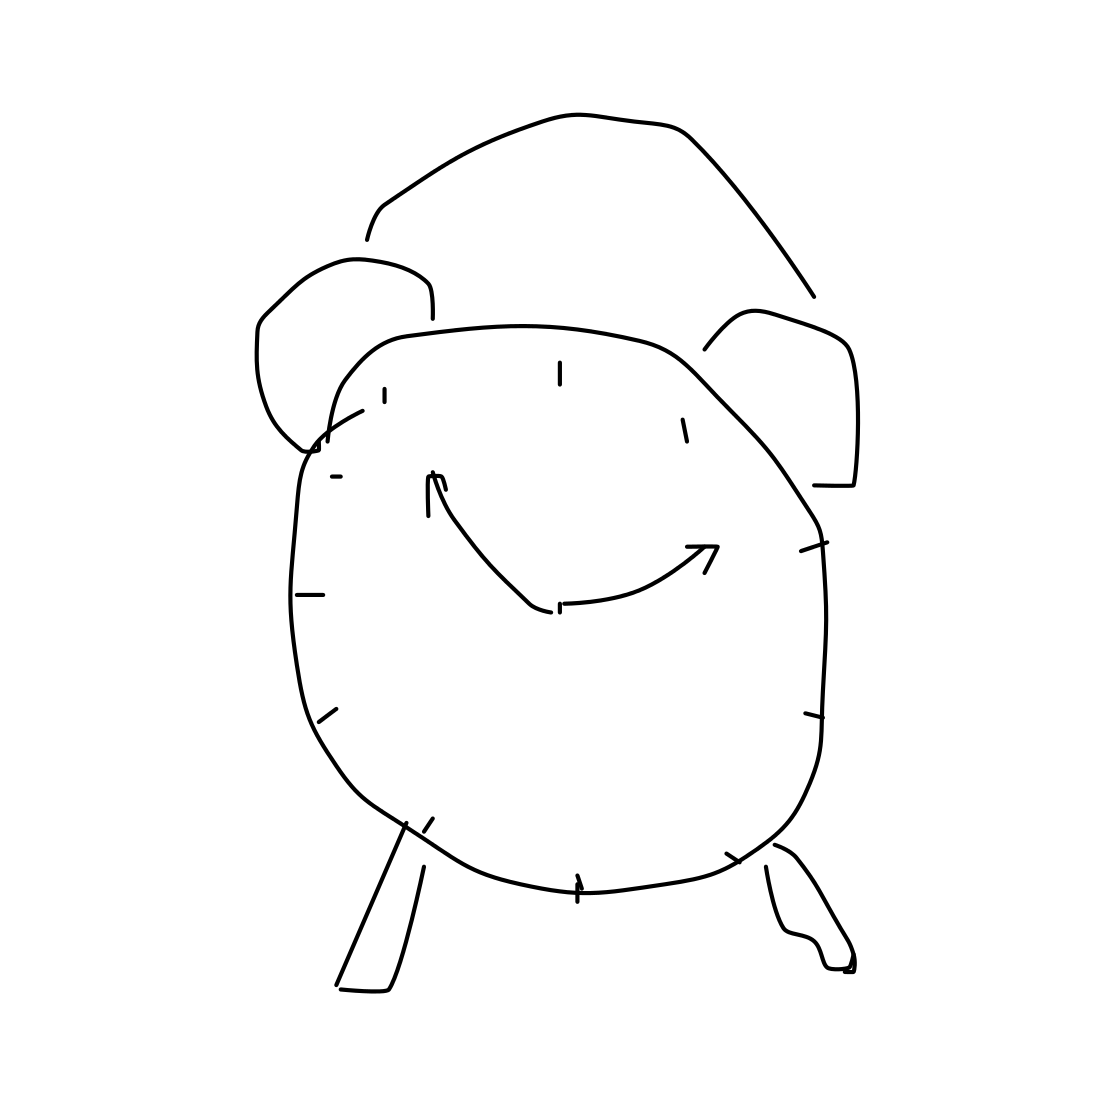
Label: alarm clock